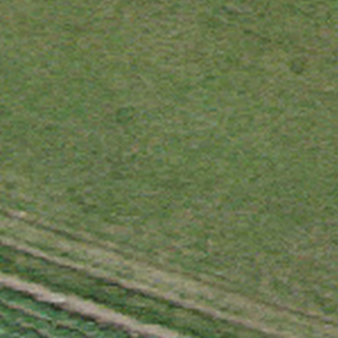
Label: other